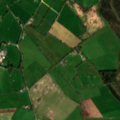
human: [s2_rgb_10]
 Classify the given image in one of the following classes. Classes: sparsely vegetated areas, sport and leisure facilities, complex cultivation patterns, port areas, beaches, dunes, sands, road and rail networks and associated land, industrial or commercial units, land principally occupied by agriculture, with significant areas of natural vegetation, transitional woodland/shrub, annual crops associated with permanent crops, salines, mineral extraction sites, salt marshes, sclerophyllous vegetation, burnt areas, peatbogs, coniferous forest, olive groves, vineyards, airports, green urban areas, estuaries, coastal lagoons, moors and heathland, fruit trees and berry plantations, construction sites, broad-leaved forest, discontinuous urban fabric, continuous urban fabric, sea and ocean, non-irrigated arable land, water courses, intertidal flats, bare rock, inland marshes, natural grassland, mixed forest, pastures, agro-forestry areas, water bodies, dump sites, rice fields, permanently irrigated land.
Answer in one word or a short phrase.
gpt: non-irrigated arable land, pastures, mixed forest